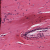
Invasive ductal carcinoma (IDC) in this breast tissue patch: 0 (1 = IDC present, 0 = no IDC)